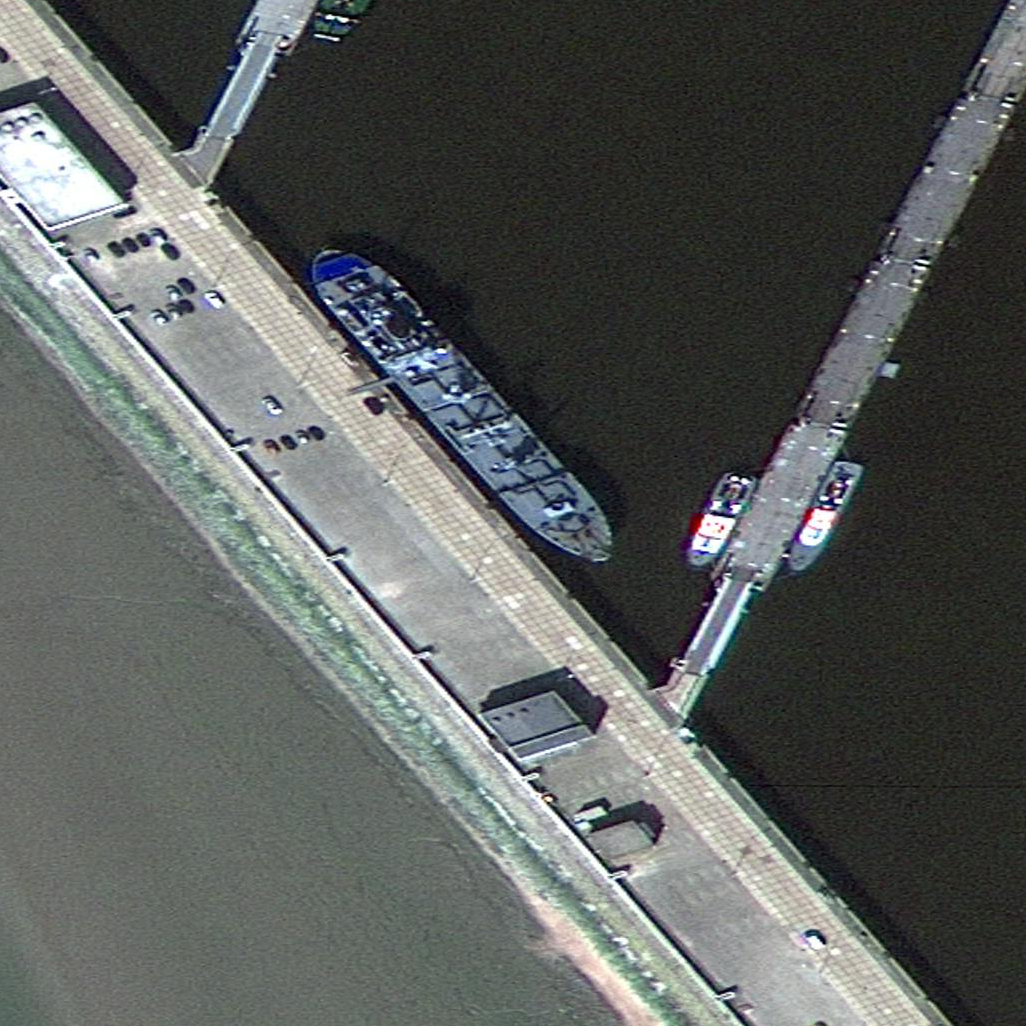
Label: civil